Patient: sex M, age 61
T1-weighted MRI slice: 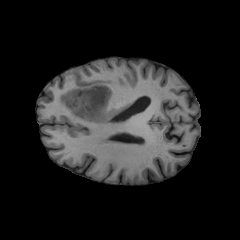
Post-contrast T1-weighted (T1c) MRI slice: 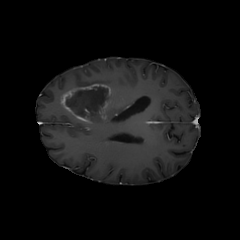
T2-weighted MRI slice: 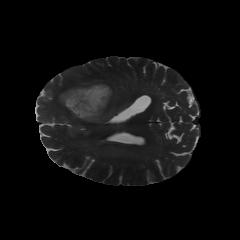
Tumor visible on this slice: yes
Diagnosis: Glioblastoma, IDH-wildtype
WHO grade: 4